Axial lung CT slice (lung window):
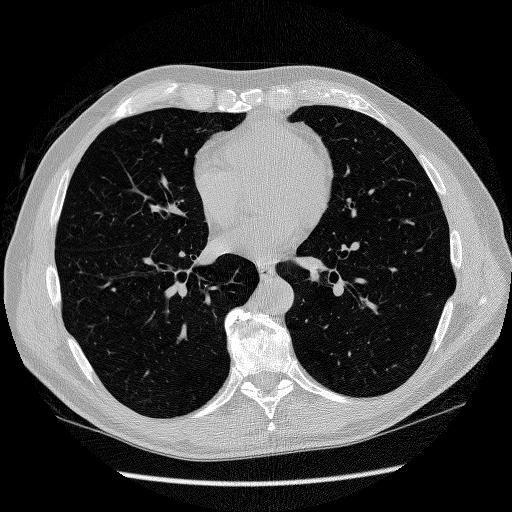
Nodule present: no